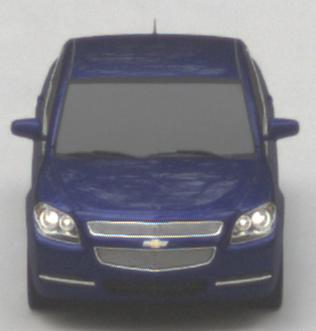
Make: Chevrolet
Model: Malibu 2.4
Detailed model: Malibu
Model produced from: 2012/07
Model produced until: 2014/08
Doors: 4
Color: blue
Road condition: dry road
Daytime: morning or afternoon
Contrast: low contrast